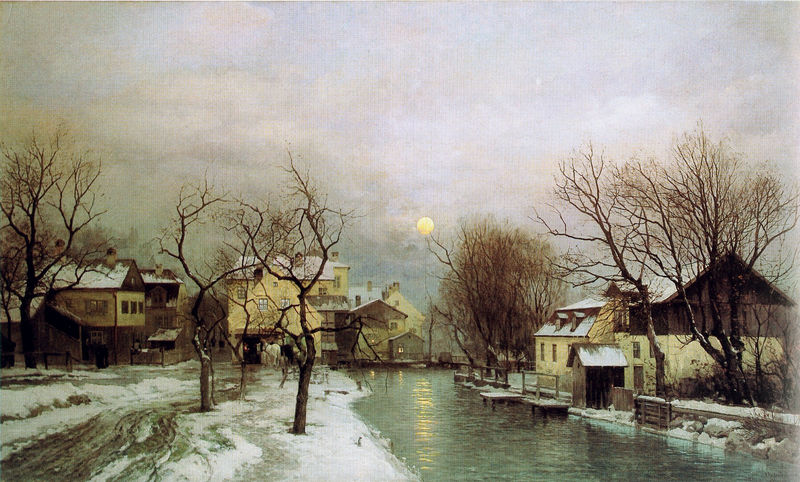
Titel: Abendstimmung in Landsberg am Lech
Künstler: Anders Andersen-Lundby
Standort: München
Institution: Kleine Kunstkammer
Schlagwörter: baum, himmel, wasser, weiß, wolken, bäume, fluss, gelb, landschaft, ocker, ufer, äste, abend, braun, fenster, hell, holz, licht, lichter, straße, ausblick, blick, dach, eis, haus, schnee, weg, holland, bach, erde, flusslauf, häuser, spiegelung, wolen, brücke, gatter, gewässer, kanal, sonne, boden, gold, rosa, kamine, schornstein, fassade, furchen, lehm, nachmittag, spuren, hang, dorf, dächer, giebel, mauer, dunst, kahl, winter, bank, wagen, anleger, böschung, häuschen, steg, reflexe, widerschein, mond, kälte, gauben, kugel, sicht, walmdach, geäst, sonnenschein, laubbäume, winterlandschaft, überschwemmung, rillen, anlegestelle, vollmond, felsens, tein, radspuren, satteldächer, tauwetter, enster, dachf, dorfstraße, schneehügel